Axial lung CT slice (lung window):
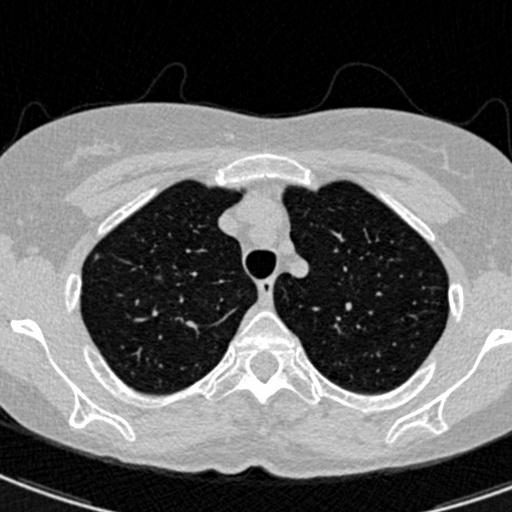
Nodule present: yes
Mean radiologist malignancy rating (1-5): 2